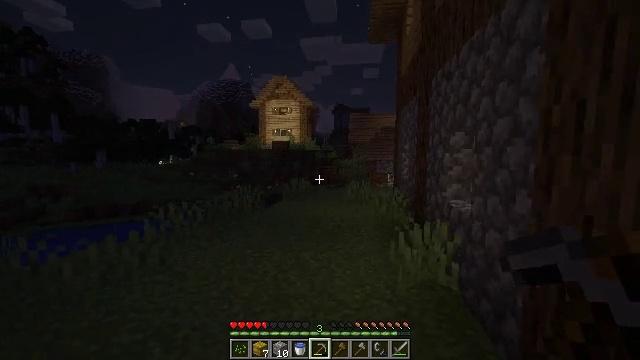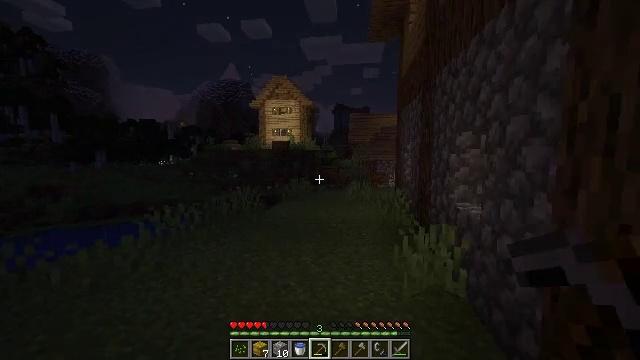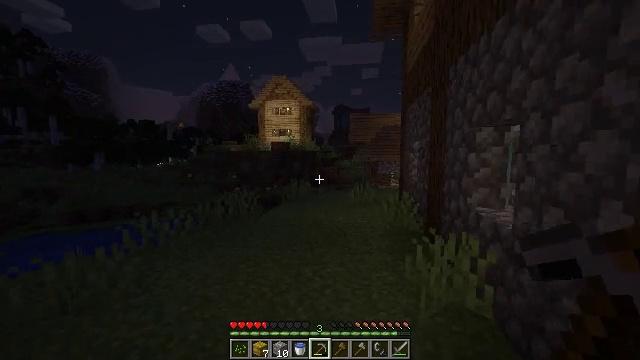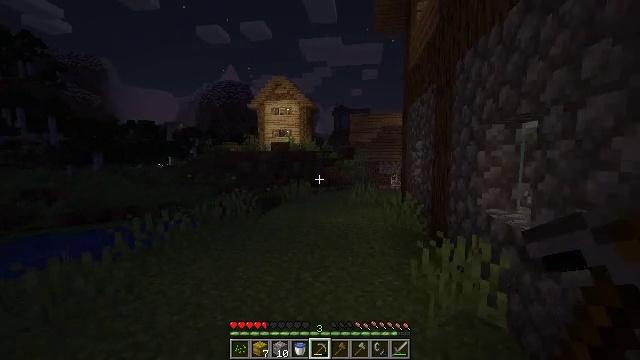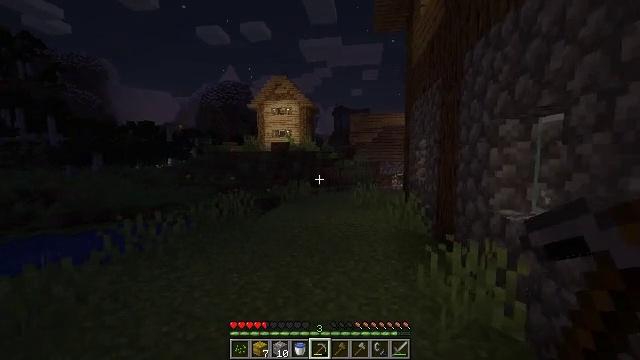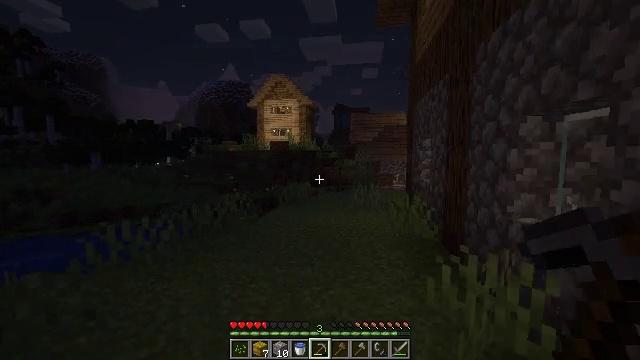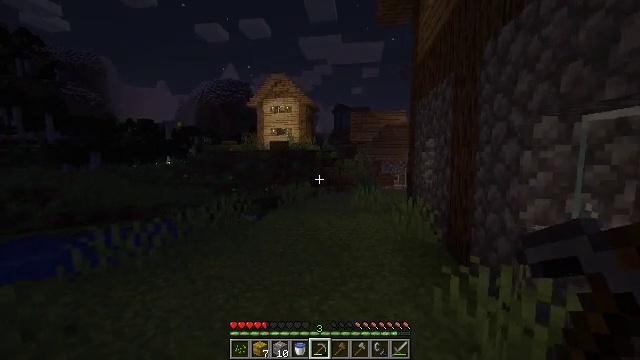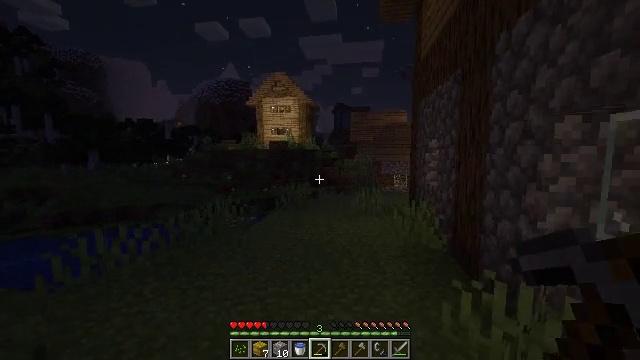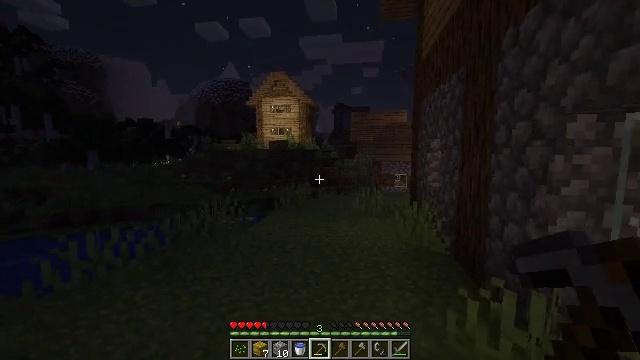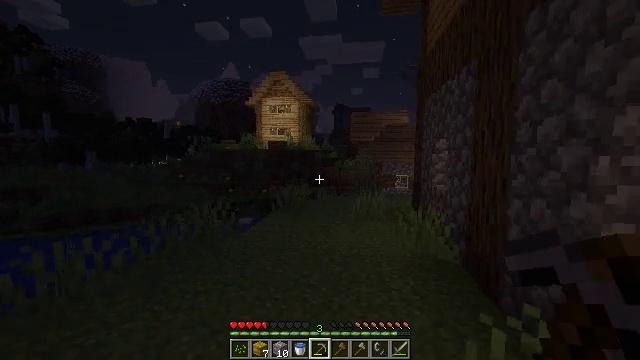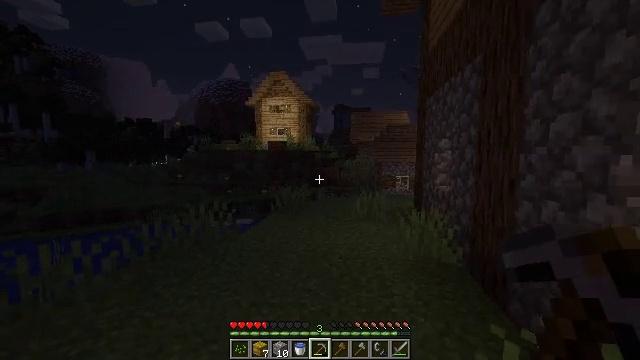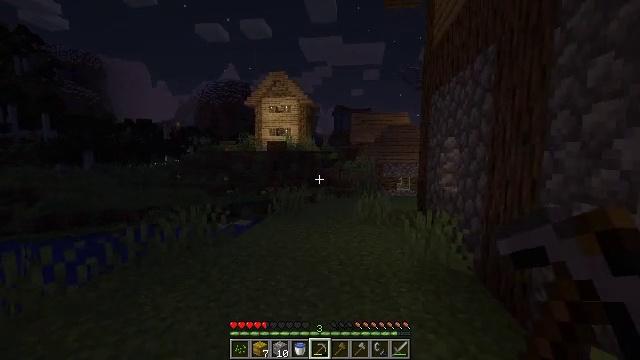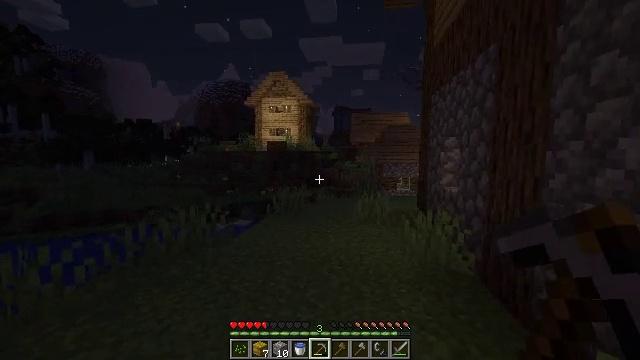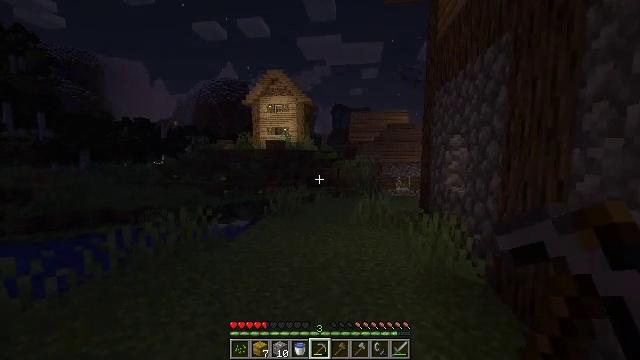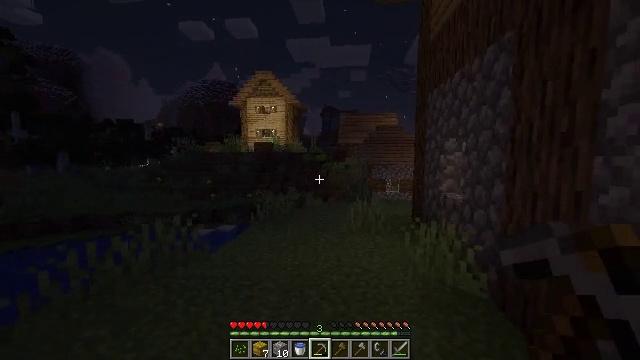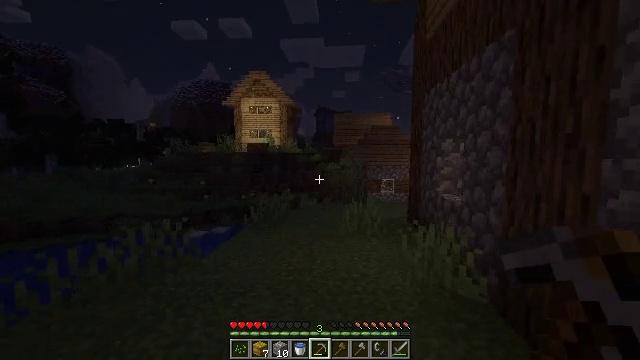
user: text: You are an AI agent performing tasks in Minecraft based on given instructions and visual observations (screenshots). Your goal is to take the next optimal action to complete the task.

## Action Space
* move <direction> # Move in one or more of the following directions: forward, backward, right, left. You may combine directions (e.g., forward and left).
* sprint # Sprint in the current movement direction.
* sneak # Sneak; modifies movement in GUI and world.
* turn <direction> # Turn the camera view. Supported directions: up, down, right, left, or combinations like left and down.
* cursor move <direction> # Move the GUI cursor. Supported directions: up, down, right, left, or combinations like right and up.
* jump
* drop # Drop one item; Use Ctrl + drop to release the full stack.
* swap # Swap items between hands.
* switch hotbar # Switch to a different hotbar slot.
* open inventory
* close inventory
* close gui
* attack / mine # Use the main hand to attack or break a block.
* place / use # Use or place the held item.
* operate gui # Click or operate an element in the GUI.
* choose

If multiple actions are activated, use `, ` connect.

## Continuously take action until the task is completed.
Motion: motion action
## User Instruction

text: Mine the yellow bed to pick it up.
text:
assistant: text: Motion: move forward
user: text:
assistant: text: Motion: move forward
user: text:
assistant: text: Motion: move forward
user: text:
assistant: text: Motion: move forward
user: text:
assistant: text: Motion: move forward
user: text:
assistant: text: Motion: move forward
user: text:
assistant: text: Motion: move forward
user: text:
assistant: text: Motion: move forward
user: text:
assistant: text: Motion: move forward
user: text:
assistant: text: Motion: move forward
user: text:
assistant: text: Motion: move forward
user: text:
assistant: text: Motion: move forward
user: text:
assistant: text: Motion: move forward
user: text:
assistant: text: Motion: move forward, turn right
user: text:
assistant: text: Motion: move forward, turn right
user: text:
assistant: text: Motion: move forward
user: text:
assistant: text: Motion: move forward
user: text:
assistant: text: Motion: move forward
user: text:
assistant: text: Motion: move forward, open inventory
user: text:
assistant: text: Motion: move forward, open inventory
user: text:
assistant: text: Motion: move forward
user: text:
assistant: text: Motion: move forward, turn right
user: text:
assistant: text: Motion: move forward, turn right
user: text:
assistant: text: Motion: move forward, turn right
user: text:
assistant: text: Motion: move forward
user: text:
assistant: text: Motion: move forward, turn right
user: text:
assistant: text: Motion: move forward, turn right and down
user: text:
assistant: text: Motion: move forward, turn right
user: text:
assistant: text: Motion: move forward
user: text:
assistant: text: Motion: move forward